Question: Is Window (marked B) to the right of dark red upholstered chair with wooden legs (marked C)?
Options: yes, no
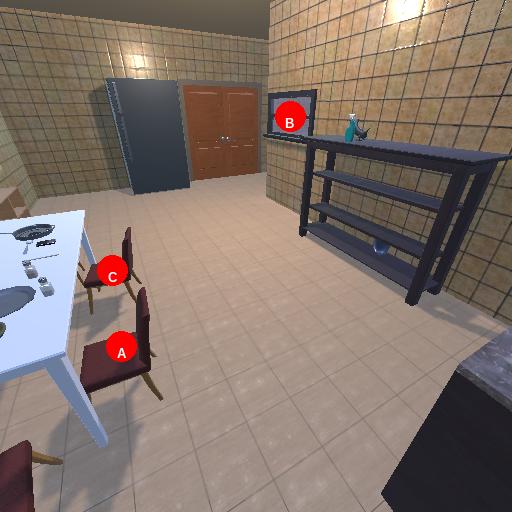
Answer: yes